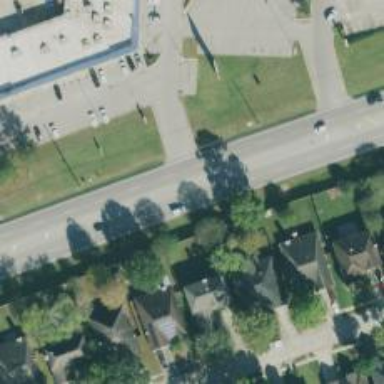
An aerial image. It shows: Secondary road.